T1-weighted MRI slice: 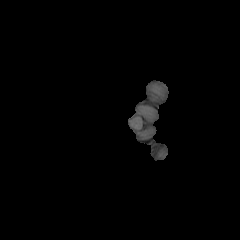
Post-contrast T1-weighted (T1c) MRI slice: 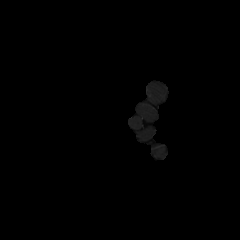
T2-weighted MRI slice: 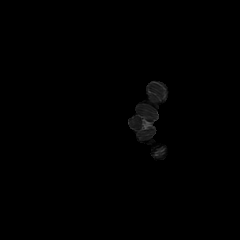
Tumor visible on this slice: no